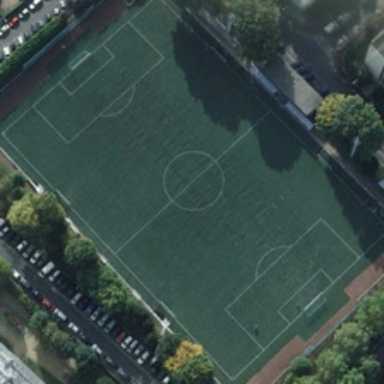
This is a small gym near the road .